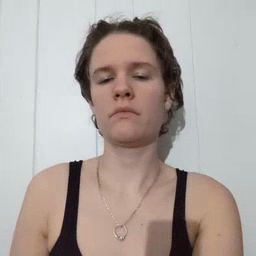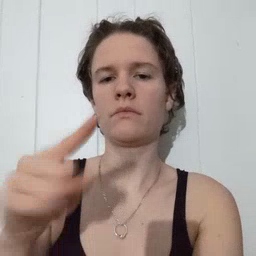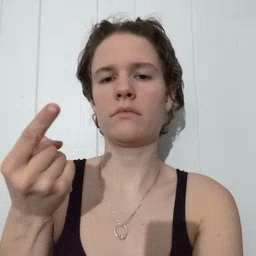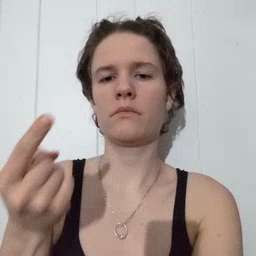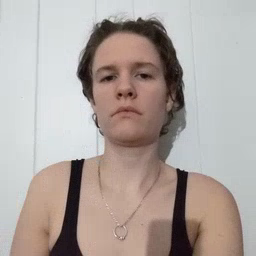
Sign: first